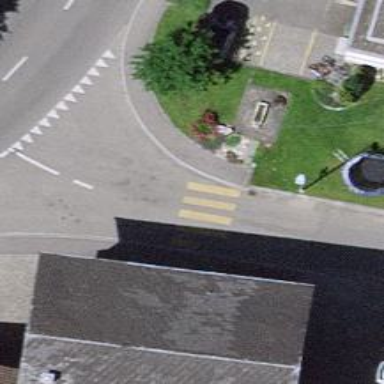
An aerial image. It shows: Uncontrolled zebra crossing on the road.